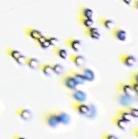
Label: Phaeocystis